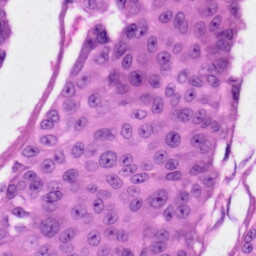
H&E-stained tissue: Skin